Question: Yes , It's a similar question as in <URL> , but mine is tagged with jquery.
in short : I have this scenario :

both documents ('x.B.com' and 'y.B.com') has 'document.domain="B.com"';
But lets say Im in 'y.B.com' and I want to execute 'work()'
Running 'parent.frames['if1'].work(2);' --
But I tried doing it with jQuery : (didn't succeed)
- '$('#if1', parent.document).contents().work(2);'- '$('#if1', parent.document)[0].work(2);'
How can I do it ?
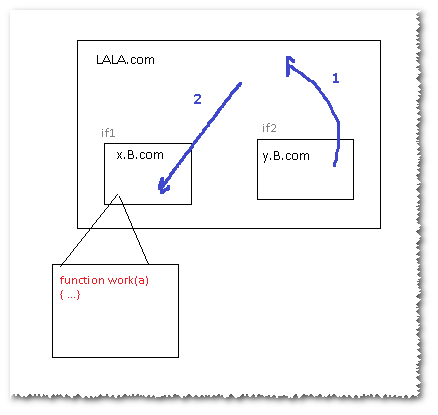
Answer: If you can do it without jQuery, the amount of text you need to type is less without jQuery, and the code is easier to understanding without jQuery, then why use jQuery?
this was failed :
'$('#if1', parent.document)...'
while this was OK
'parent.frames['if1']....'